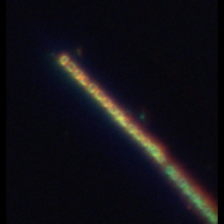
Taxon: Skeletonema
Group: Diatoms